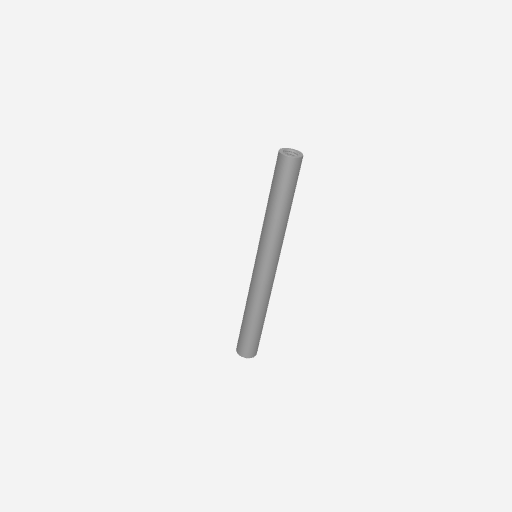
Part: Standoff6OD60